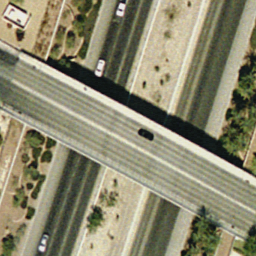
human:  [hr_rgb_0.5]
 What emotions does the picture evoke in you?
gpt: overpass